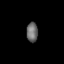
Tissue: lung
Cell type: Others
Senescence score: 0.1295
Nuclear area (px): 223
Mean DAPI intensity: 104.04